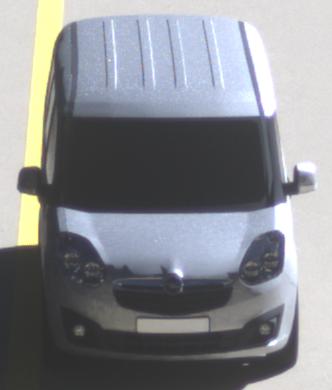
Make: Opel
Model: Combo Combi L1H1 1.4
Detailed model: Combo (D) Combi
Model produced from: 2012/01
Model produced until: 2013/11
Doors: 5
Color: white
Road condition: dry road
Daytime: morning or afternoon
Contrast: high contrast